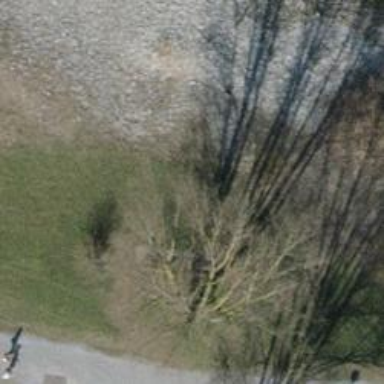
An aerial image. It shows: Brown bench.